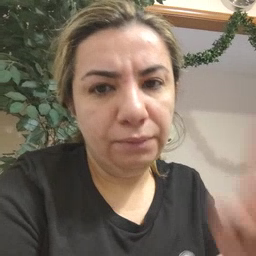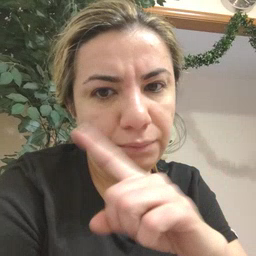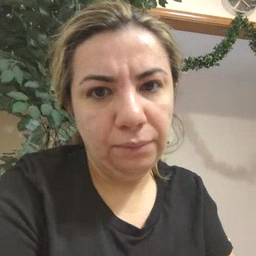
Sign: mouse